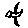
Label: bird